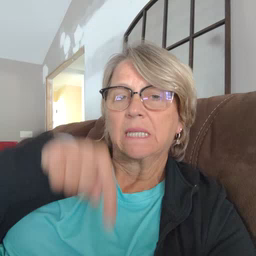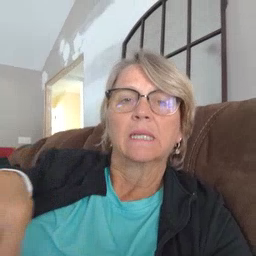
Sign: feet